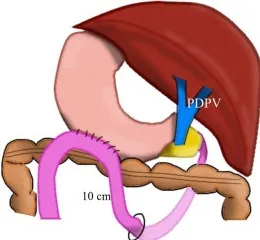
Schema of port placement and anastomosis. (B) A laparoscopic gastrojejunostomy was performed about 10 cm from the ligament of Treitz in case 1.
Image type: radiology (ct)